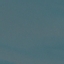
Land use / land cover class: SeaLake